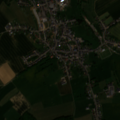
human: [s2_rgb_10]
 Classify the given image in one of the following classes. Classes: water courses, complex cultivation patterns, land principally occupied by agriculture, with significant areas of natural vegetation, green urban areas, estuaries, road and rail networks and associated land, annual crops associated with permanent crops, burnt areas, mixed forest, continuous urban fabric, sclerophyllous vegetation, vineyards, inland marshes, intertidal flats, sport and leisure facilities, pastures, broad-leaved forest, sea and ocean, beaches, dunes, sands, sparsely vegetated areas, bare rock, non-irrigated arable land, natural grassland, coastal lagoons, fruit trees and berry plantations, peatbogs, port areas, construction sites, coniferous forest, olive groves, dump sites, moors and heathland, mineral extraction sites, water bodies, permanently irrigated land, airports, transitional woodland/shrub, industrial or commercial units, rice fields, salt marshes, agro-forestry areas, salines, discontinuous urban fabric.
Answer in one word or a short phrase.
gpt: discontinuous urban fabric, non-irrigated arable land, pastures, complex cultivation patterns, broad-leaved forest, mixed forest